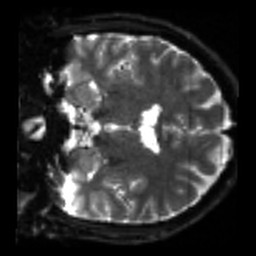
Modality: sbref
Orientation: coronal
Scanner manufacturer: siemens
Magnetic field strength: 3 T
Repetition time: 4 s
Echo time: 0.0594 s